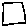
Label: square